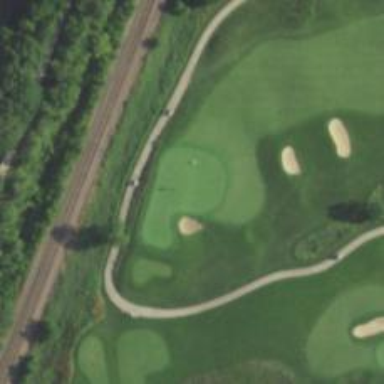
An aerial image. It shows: View of golf hole.